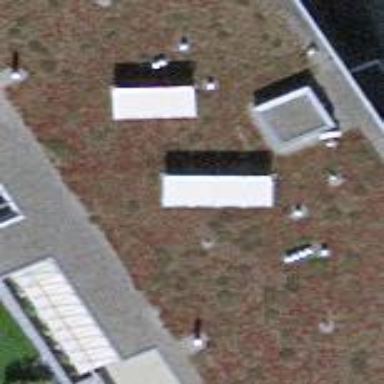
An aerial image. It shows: Apartment building with flat roof.